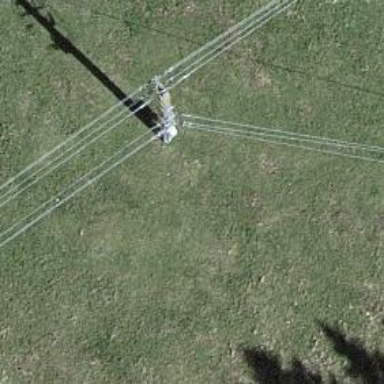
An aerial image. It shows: Power line in the image.